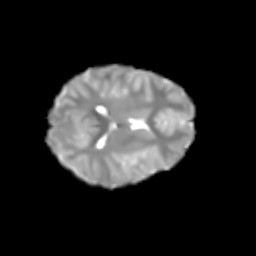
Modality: T2w
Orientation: axial
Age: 6
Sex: female
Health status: healthy